Question: I'm trying to use android volley in my app. But it says "Error:(9, 0) Gradle DSL method not found: 'compile()'"
I tried to upgrade the plugin but that link doesn't work. I'v added a scre
<URL>

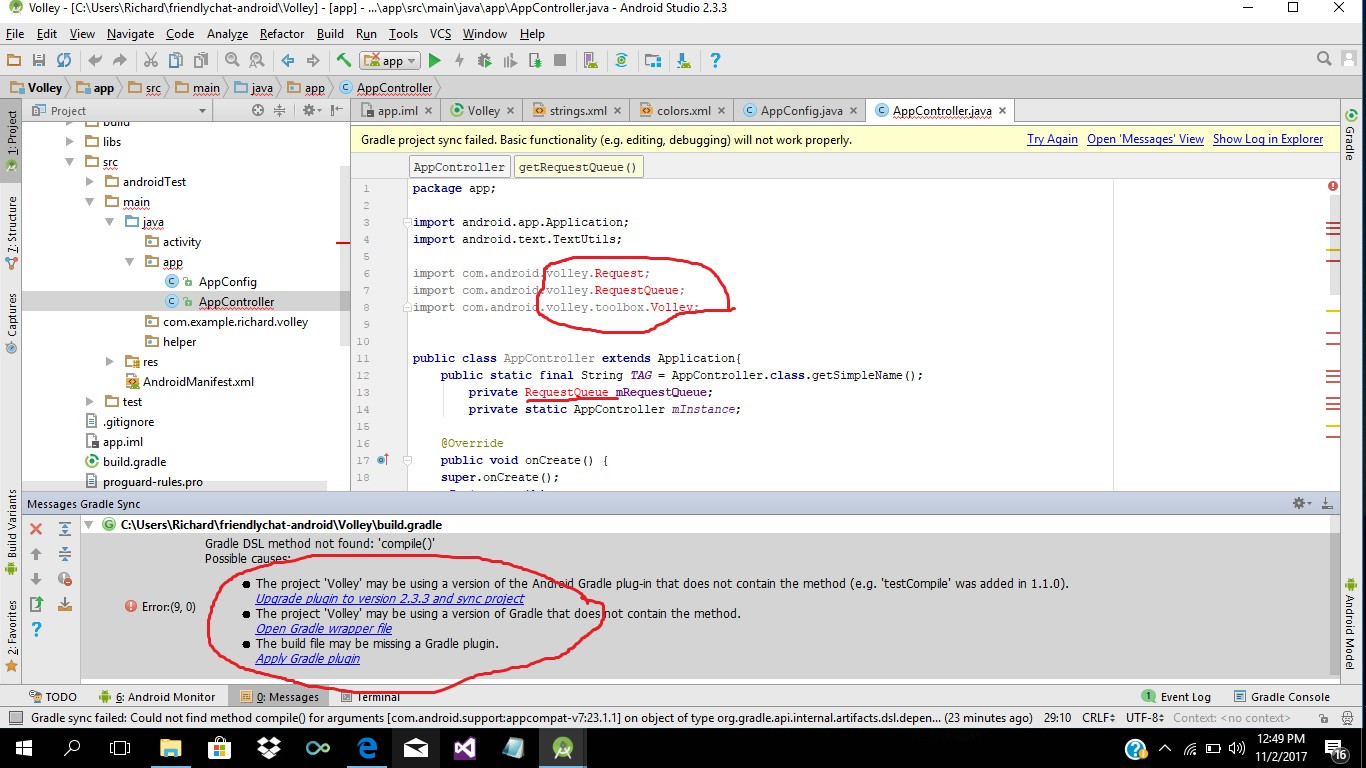
Answer: You should 'UPDATE' your 'VERSION'. Then 'SYNC' with .
'''
dependencies {
classpath 'com.android.tools.build:gradle:2.3.3'
}
'''
And set this version
'''
compile 'com.android.volley:volley:1.0.0'
'''